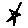
Label: star